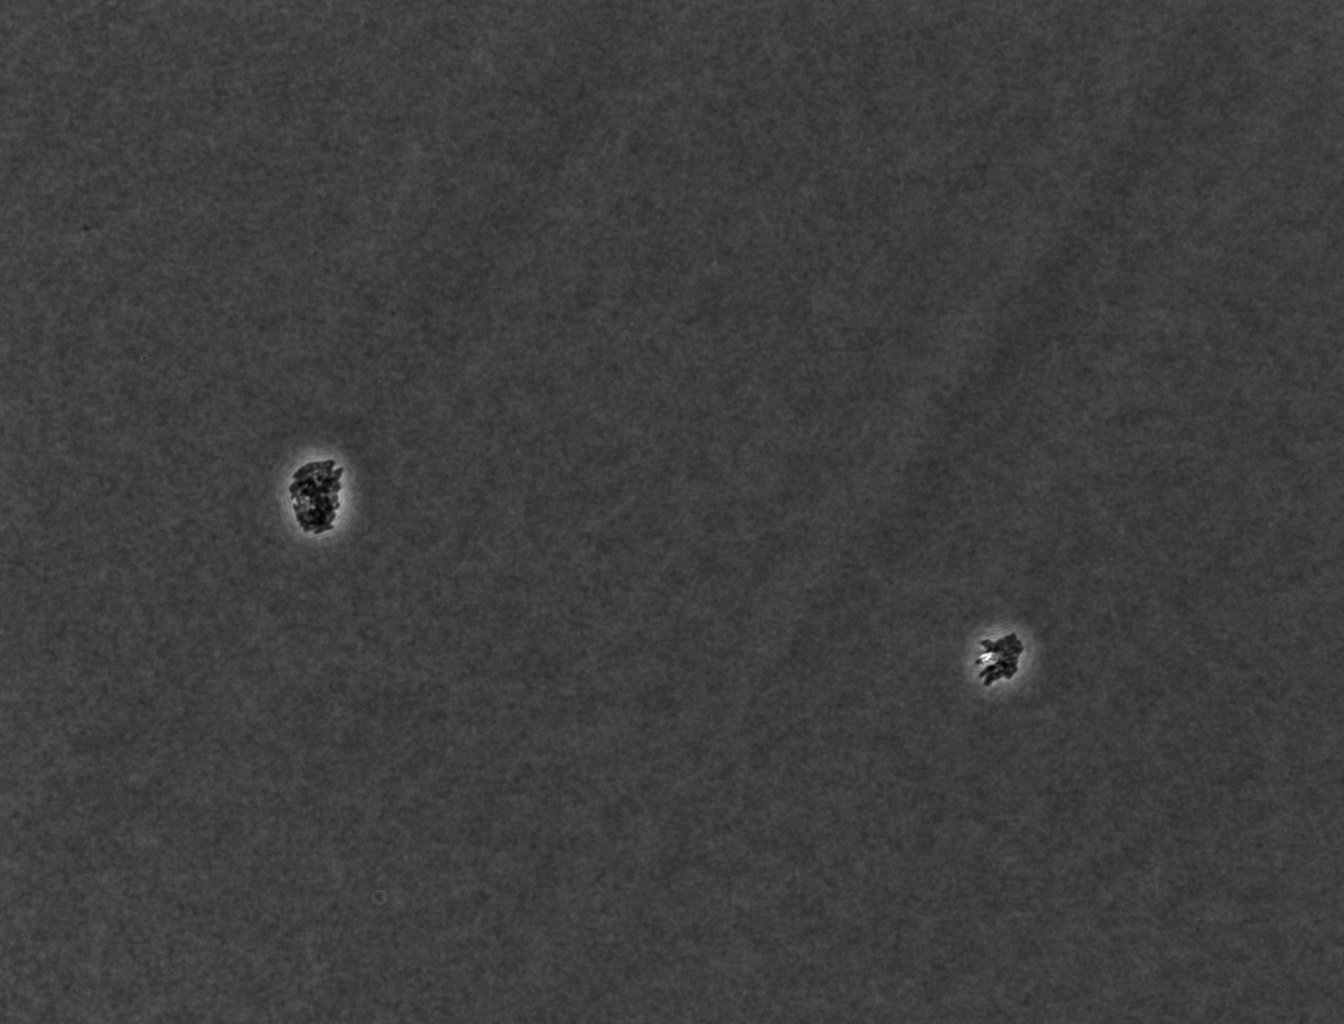
Phase contrast microscopy, 20x objective, 3 h incubation